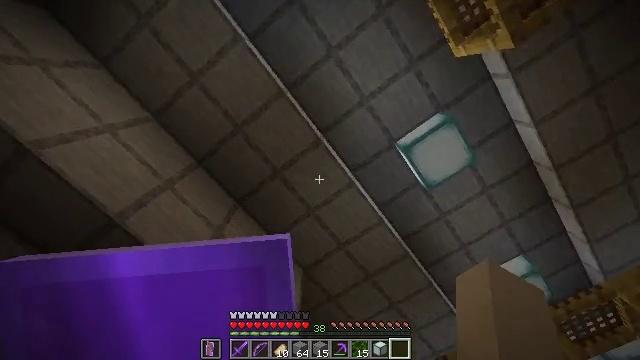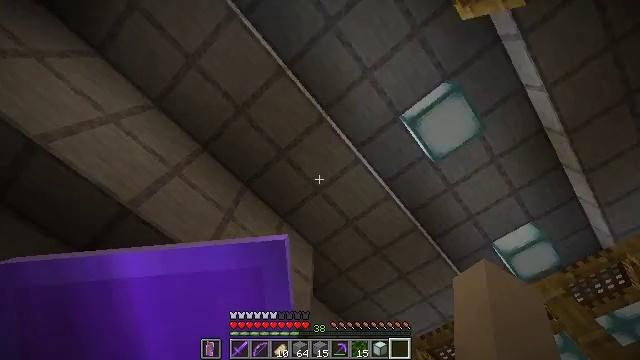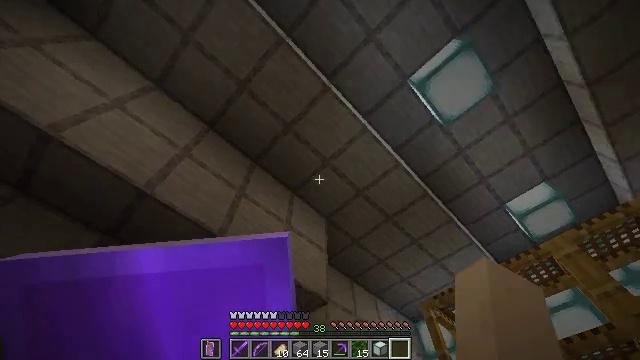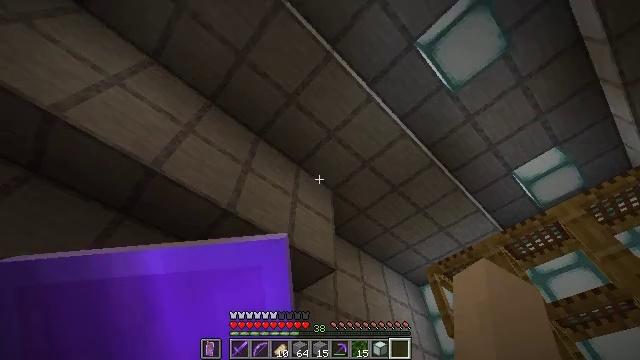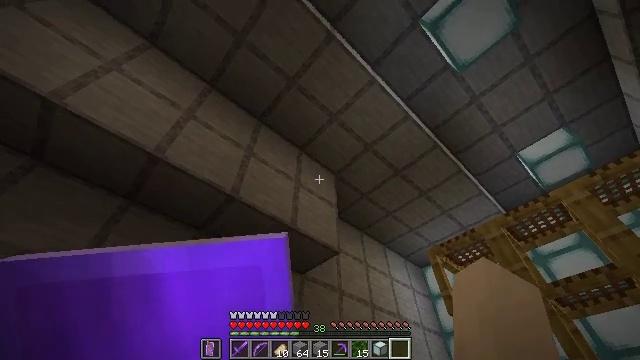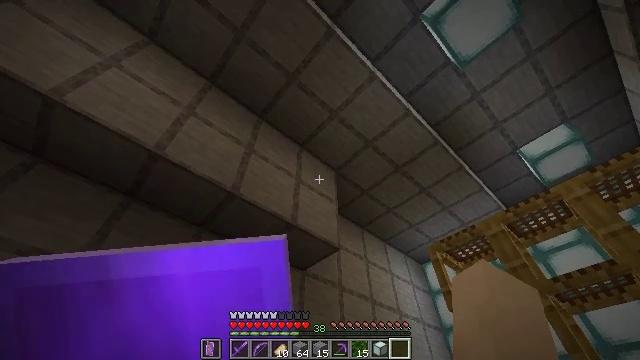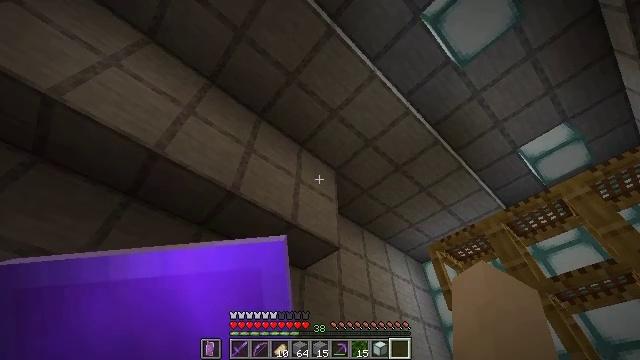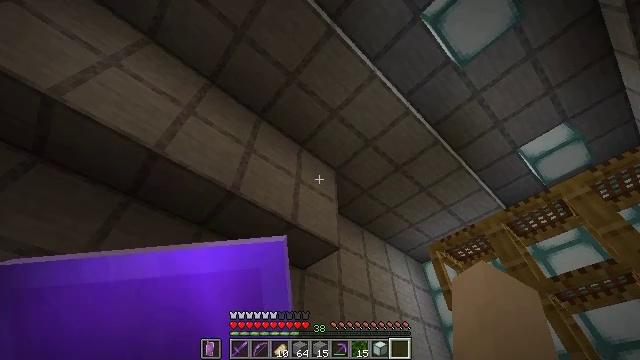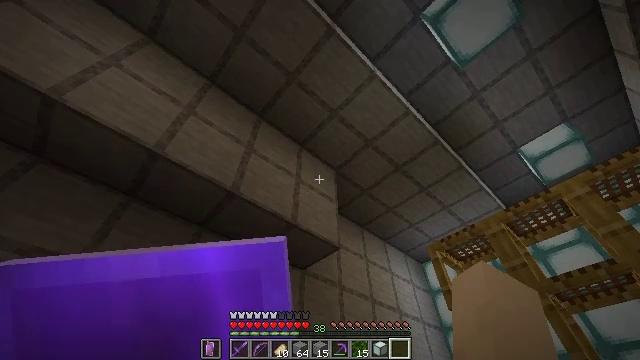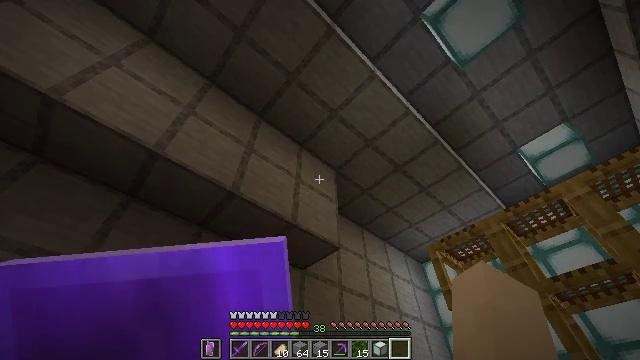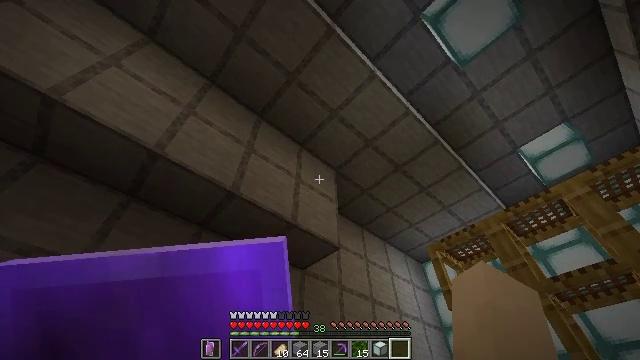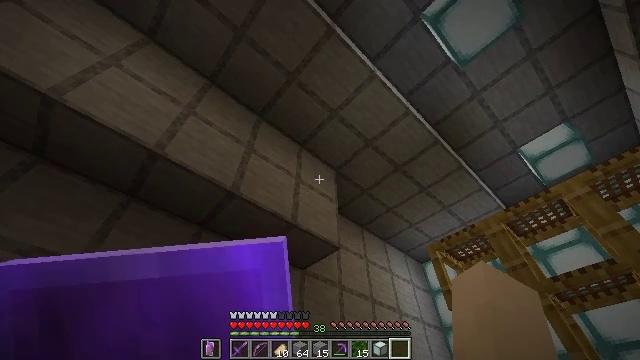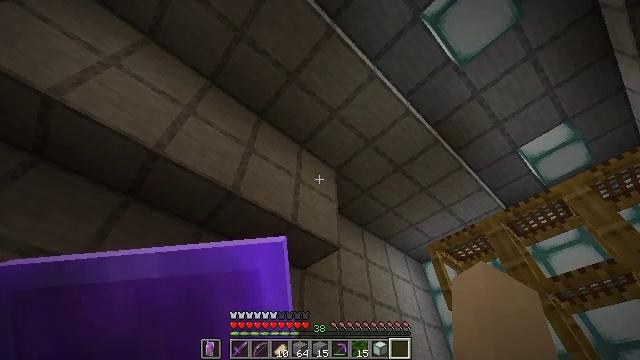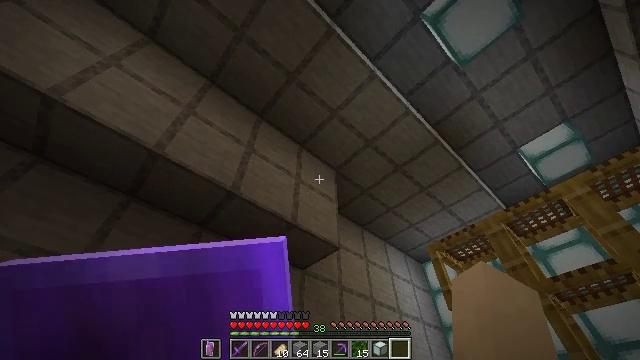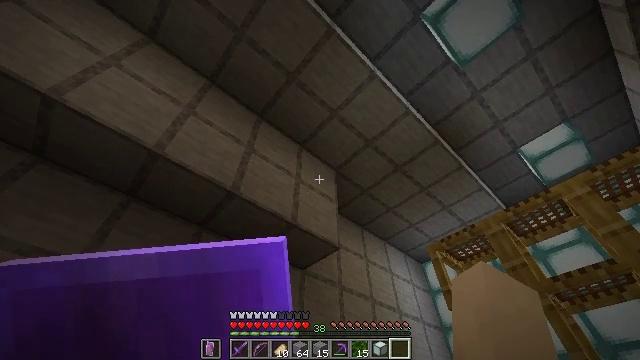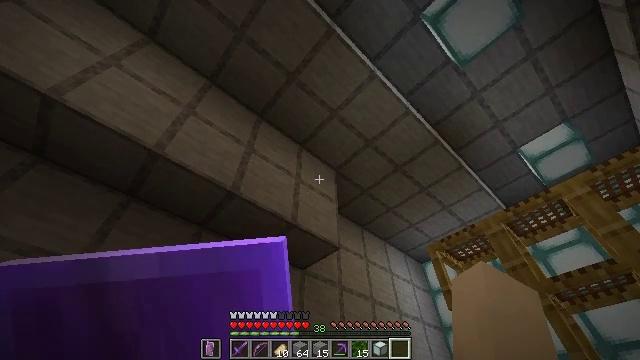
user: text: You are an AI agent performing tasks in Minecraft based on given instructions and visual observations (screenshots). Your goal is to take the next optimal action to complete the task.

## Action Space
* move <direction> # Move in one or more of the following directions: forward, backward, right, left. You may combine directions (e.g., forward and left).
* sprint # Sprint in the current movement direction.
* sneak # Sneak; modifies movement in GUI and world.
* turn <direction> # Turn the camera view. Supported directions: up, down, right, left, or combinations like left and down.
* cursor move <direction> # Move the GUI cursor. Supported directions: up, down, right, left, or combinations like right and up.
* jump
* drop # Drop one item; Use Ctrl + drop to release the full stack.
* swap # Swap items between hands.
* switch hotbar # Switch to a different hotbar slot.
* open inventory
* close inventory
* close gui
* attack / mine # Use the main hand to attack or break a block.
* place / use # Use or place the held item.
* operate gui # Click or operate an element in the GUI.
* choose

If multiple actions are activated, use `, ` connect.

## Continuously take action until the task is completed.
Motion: motion action
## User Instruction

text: Make polished blackstone stairs in the crafting grid.
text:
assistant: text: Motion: turn left and down
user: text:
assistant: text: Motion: turn left and down
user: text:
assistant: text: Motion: turn left and down
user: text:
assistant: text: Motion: turn down
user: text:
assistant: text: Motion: no_op
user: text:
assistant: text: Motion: no_op
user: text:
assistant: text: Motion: no_op
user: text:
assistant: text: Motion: no_op
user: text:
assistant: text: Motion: no_op
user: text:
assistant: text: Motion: no_op
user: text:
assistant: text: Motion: no_op
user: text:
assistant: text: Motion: no_op
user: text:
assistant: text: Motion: no_op
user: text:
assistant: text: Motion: no_op
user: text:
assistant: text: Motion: no_op
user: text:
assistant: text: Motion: no_op
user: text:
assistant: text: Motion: no_op
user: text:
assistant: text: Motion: no_op
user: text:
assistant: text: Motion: no_op
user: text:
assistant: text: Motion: no_op
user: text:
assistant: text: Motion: no_op
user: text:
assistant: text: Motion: no_op
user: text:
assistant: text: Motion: no_op
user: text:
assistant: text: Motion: no_op
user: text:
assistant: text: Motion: no_op
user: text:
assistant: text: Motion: no_op
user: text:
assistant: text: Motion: no_op
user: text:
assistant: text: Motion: no_op
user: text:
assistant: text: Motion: no_op
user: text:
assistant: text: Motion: no_op